Question: Something tells me that this question was already asked a thousand times, but I really tried searching and didn't find anything that solves my problem.
I'd like to create a 4x2 table filled with images so that the two table rows fill the whole screen, each taking exactly half of the page. The columns should be exactly 1/4 of width of the page. The cells should store images that will scale (most preferably, saving the aspect ratio), never resizing the cells. I'd prefer the sizes to be relative, always filling the whole screen.
How can I achieve that? Here's the closest I could get so far, with a screenshot below:
'''
<!DOCTYPE HTML SYSTEM>
<html>
<head>
<title>piqdure</title>
<style type="text/css">
body {
height: 100%;
}
tr {
height: 50%;
max-height: 50%;
}
td {
width: 25%;
max-width: 25%;
}
img {
display: block;
width: 100%;
height: 100%;
}
</style>
</head>
<body>
<table>
<tr>
<td><img src="http://img.gawkerassets.com/img/19gdql5jauwbkgif/ku-medium.gif" alt=""/></td>
<td><img src="http://31.media.tumblr.com/85c03a3b9ef019411d5cfd68809390fc/tumblr_mjr01oYDsO1ql2603o1_400.gif" alt=""/></td>
<td><img src="http://25.media.tumblr.com/0e2318bb03b9f3b0b7cae374168d7b97/tumblr_n1fk1bbQVp1qzefipo1_400.gif" alt=""/></td>
<td><img src="http://24.media.tumblr.com/d96a634879926b0e2dc984ccdede3f6f/tumblr_n1f6ol68Be1s199fdo1_250.gif" alt=""/></td>
</tr>
<tr>
<td><img src="http://tnij.org/japierdole.jpg" alt=""/></td>
<td><img src="http://25.media.tumblr.com/7939e097500264cf1528a84e8b561f0a/tumblr_n0j91qyM4o1qb5gkjo1_500.gif" alt=""/></td>
<td><img src="http://24.media.tumblr.com/83f1a94515a820709bd98b13898b0d4a/tumblr_n0mnnxucgM1qzefipo1_250.gif" alt=""/></td>
<td><img src="http://25.media.tumblr.com/tumblr_mdvesePMC51qgxioxo1_500.gif" alt=""/></td>
</tr>
</table>
</body>
</html>
'''

The problem here is the scrollbar on the right - I don't want 'overflow: hidden', I'd rather want to make it unnecessary by resizing the images.
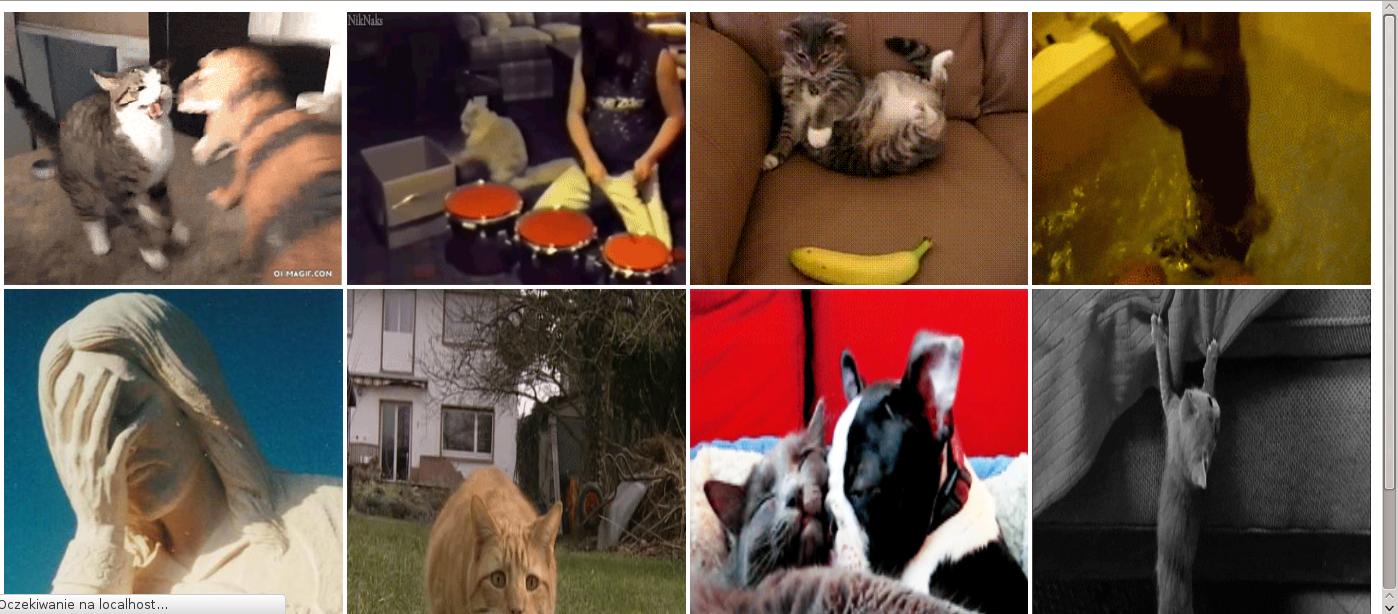
Answer: <URL>
HTML:
'''
<div id="photos">
<img src="http://img.gawkerassets.com/img/19gdql5jauwbkgif/ku-medium.gif" alt="" />
<img src="http://31.media.tumblr.com/85c03a3b9ef019411d5cfd68809390fc/tumblr_mjr01oYDsO1ql2603o1_400.gif" alt="" />
<img src="http://25.media.tumblr.com/0e2318bb03b9f3b0b7cae374168d7b97/tumblr_n1fk1bbQVp1qzefipo1_400.gif" alt="" />
<img src="http://24.media.tumblr.com/d96a634879926b0e2dc984ccdede3f6f/tumblr_n1f6ol68Be1s199fdo1_250.gif" alt="" />
<img src="http://tnij.org/japierdole.jpg" alt="" />
<img src="http://25.media.tumblr.com/7939e097500264cf1528a84e8b561f0a/tumblr_n0j91qyM4o1qb5gkjo1_500.gif" alt="" />
<img src="http://24.media.tumblr.com/83f1a94515a820709bd98b13898b0d4a/tumblr_n0mnnxucgM1qzefipo1_250.gif" alt="" />
<img src="http://25.media.tumblr.com/tumblr_mdvesePMC51qgxioxo1_500.gif" alt="" />
</div>
'''
CSS:
'''
#photos {
height: 300px;
font-size: 0; /* Remove spaces */
}
#photos > img{
width: 25%;
height: 50%;
}
'''
Note: Only use tables for tabular data.
---
<URL>
It's also possible to define an aspect ratio for '#photos':
HTML:
'''
<div id="photos">
<div id="photos-inner">
<!-- Images -->
</div>
</div>
'''
CSS:
'''
#photos {
font-size: 0; /* Remove spaces */
position: relative;
}
#photos:before {
content: '';
display: inline-block;
margin-top: 50%; /* aspect ratio */
}
#photos-inner {
position: absolute;
top:0; right:0; bottom:0; left:0;
}
#photos-inner > img{
width: 25%;
height: 50%;
}
'''